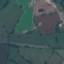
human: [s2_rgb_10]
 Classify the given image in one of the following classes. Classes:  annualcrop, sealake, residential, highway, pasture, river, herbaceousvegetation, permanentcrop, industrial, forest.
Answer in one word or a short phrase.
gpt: Pasture